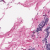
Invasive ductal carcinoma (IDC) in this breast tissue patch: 0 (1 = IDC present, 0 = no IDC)